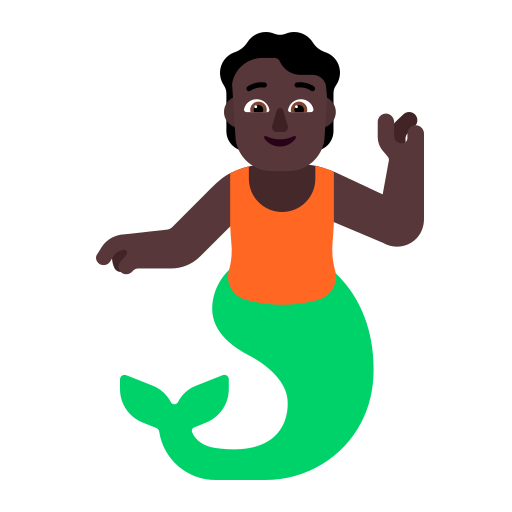
person merpeople flat dark